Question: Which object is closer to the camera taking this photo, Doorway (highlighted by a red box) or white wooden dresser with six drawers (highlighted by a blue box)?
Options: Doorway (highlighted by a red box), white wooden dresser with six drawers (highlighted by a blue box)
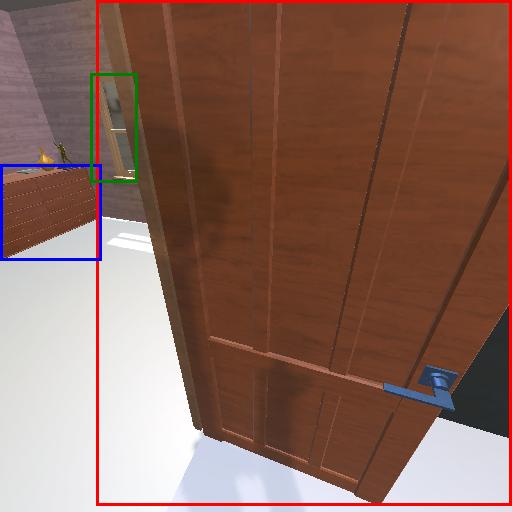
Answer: Doorway (highlighted by a red box)